Interaction volume radius: 5 \u00c5
Interaction volume height: 15 \u00c5
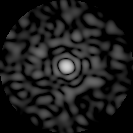
Disorder parameter: 0.8107